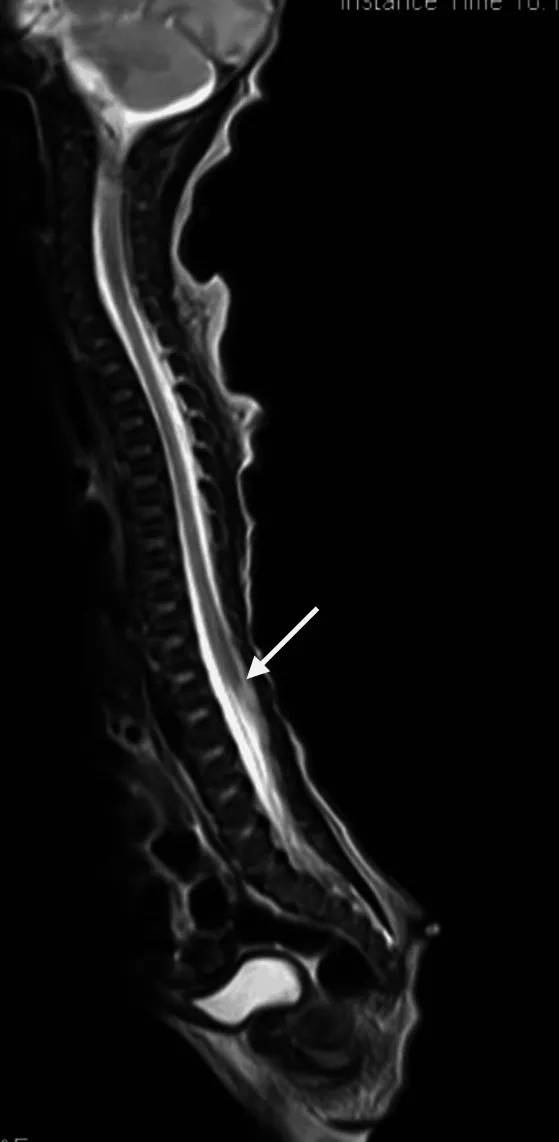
MRI of the spine shows the normal end level of the conus medullaris (arrow).
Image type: radiology (mri)